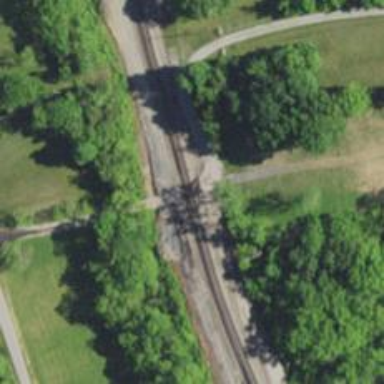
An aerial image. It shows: Railway level crossing.